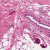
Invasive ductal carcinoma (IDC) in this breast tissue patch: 0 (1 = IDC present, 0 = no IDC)